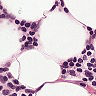
Metastatic tissue present: no